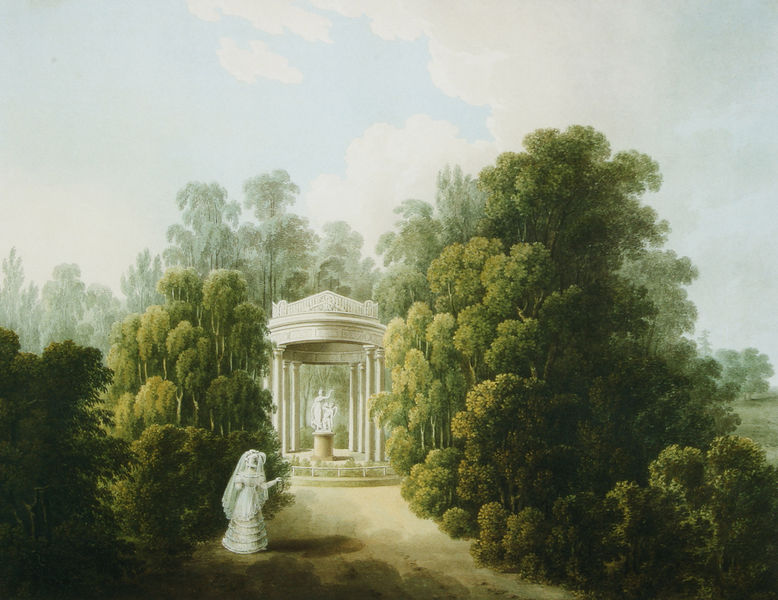
Titel: Denkmal für Alexandra Pawlowna
Standort: St. Petersburg
Institution: Schloss Pawlowsk
Schlagwörter: baum, blau, blätter, dunkel, gemälde, himmel, körper, laub, mann, schatten, wasser, weiß, wolken, baumstämme, bäume, gelb, grün, himmerl, landschaft, mädchen, ocker, sand, äste, braun, frau, grau, hell, hintergrund, kleid, kleider, licht, marmor, pfeiler, schwarz, straße, säule, säulen, dach, gebäude, park, parkanlage, schleier, weg, wolke, beige, rock, architektur, arm, mensch, sockel, spitze, stein, öl, ast, baumstamm, birke, einsamkeit, erde, morgen, natur, stamm, strauch, zweige, busch, büsche, einsam, gebüsch, gehen, pfad, sonne, sträucher, wege, boden, figur, realismus, stoff, stoffe, kind, klassizismus, blatt, person, england, kontrast, wald, brunnen, kreis, rund, garten, skulptur, springbrunnen, statue, hellblau, ruhig, sommer, ruhe, düster, gasse, perspektive, furchen, laufen, sonnenlicht, allee, hecke, nebel, tag, idylle, figuren, stille, romantik, ölgemälde, braut, draussen, durchgang, stufe, stufen, plastik, plinthe, allein, rüschen, ölfarbe, ölfarben, baumkrone, baumkronen, frühling, unscharf, paradies, dillis, eingang, gefäß, antike, diesig, spaziergang, zweig, idyll, tageslicht, zentralperspektive, kranz, statuette, arkaden, erleuchtet, wood, statuen, vordergund, geäst, griechisch, laubbäume, antikisierend, venus, hochzeit, tempel, frühjahr, pavillon, rundtempel, basis, arkadien, alleine, femme, sauber, amor, grü, pavillion, rein, bau, laube, ladschaft, robe, still life, rotunde, gartenanlage, architecture, paradiesisch, baume, gartenlaube, reinheit, sculpture, furche, chemin, jardin, parc, wandelgarten, temple, besucherin, langes kleid, rotonde, blütenrein, landschaftspark, memorial, parek, prak, sauberkeit, schneeweiß, schloßgarten, woman, krany, abre, ideallandschaft, hillem, weg sand, bride, tree, abres